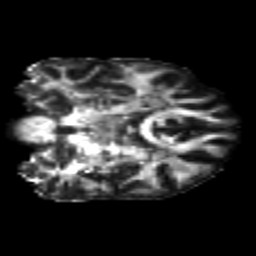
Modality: FA
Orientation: coronal
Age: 23
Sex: female
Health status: healthy
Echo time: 0.074 s